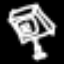
Label: square